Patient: sex M, age 75
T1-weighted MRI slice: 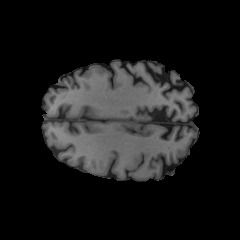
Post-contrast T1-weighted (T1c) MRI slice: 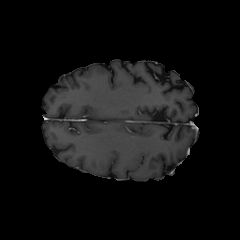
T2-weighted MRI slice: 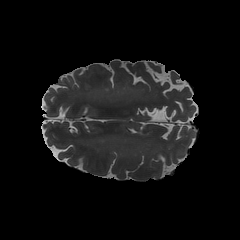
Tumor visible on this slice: no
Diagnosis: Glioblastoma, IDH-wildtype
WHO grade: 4